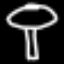
Label: mushroom